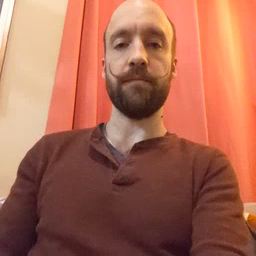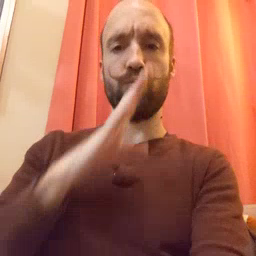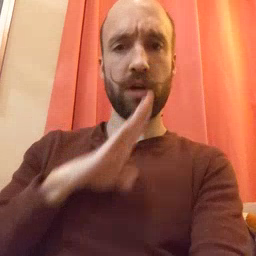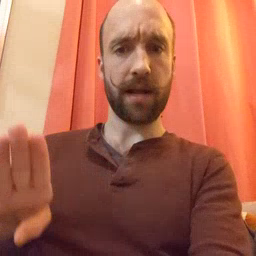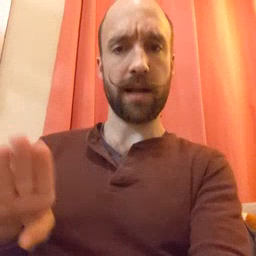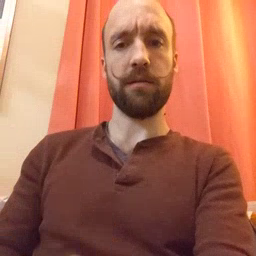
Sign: quiet